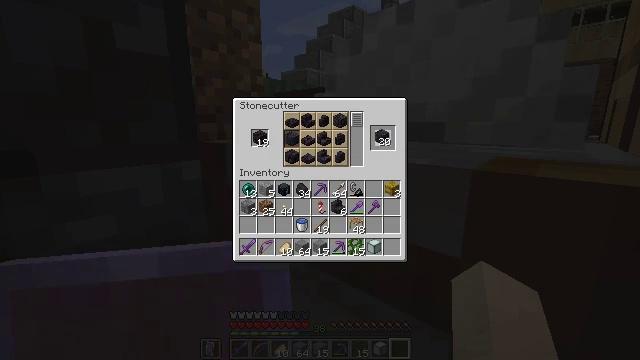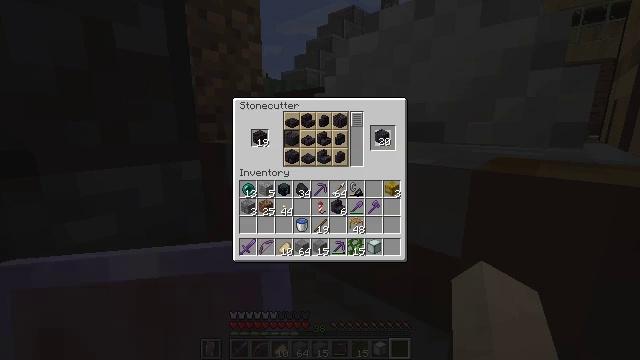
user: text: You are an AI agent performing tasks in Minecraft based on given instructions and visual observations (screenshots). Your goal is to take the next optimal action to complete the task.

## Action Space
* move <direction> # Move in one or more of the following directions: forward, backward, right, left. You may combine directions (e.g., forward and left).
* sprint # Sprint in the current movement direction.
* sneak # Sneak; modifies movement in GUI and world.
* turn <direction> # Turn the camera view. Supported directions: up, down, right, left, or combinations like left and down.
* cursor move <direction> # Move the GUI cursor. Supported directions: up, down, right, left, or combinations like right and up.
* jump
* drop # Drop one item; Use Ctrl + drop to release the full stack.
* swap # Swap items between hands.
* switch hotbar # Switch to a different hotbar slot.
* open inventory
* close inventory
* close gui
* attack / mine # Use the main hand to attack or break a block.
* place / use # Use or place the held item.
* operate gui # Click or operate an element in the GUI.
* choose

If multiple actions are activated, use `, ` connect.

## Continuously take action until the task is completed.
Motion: motion action
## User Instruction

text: Open the crafting table and craft polished blackstone.
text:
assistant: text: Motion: no_op
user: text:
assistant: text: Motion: no_op